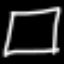
Label: square